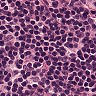
Metastatic tissue present: no